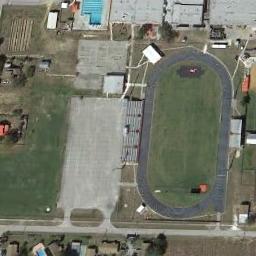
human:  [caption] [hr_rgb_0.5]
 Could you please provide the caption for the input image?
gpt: The track and field is built on the lawn and there is a road distance from the residential area .

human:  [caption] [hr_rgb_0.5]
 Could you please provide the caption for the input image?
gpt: There are many buildings next to the ground track field .

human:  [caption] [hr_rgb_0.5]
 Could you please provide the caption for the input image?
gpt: The ground track field is surrounded by some buildings and an open area .

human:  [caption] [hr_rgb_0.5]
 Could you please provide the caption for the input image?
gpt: There is a track with a red track on the right .

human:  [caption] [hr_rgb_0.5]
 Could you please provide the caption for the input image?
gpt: There are some buildings around the ground track field with a black track .